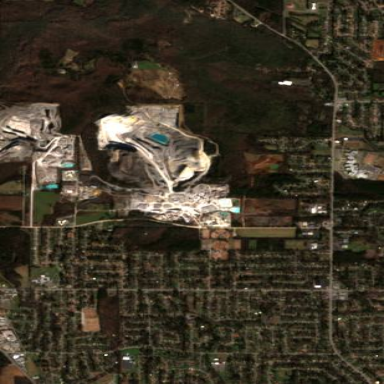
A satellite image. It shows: Quarry used for extracting aggregate resources.